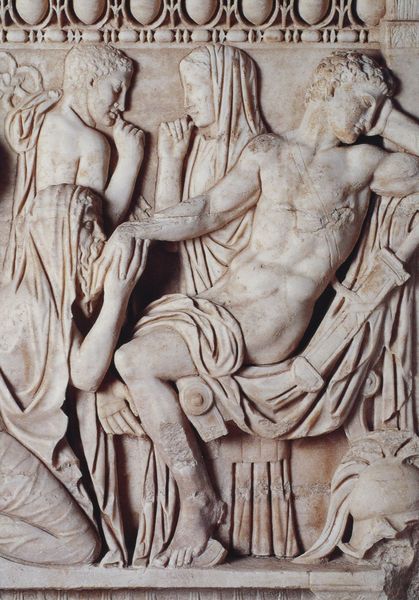
Titel: Priamos und Achilles, Detail eines Sarkophages mit Achilleslegende
Institution: Beirut, Musée National
Schlagwörter: mann, schlaf, menschen, frau, marmor, männer, stuhl, stein, haare, sitzend, tücher, vater, relief, küssen, muskeln, verzierung, bildhauerei, vier, antike, schwert, soldat, helm, rom, garb, grab, antik, griechisch, kniend, abgewendet, eierstab, handkuss, römisch, sorge, decken, verletzter, frsu, bildhauereo